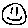
Label: smiley face